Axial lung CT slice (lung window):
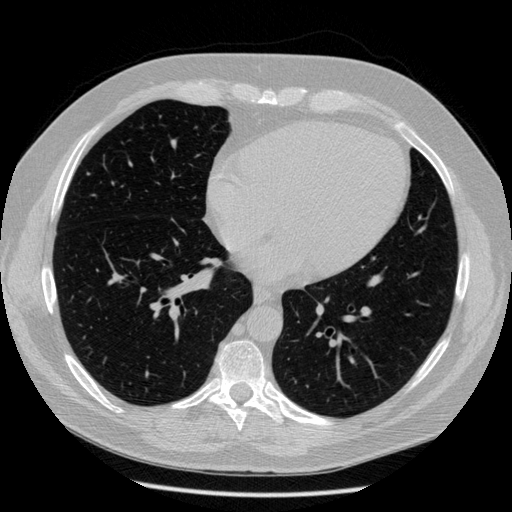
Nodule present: no